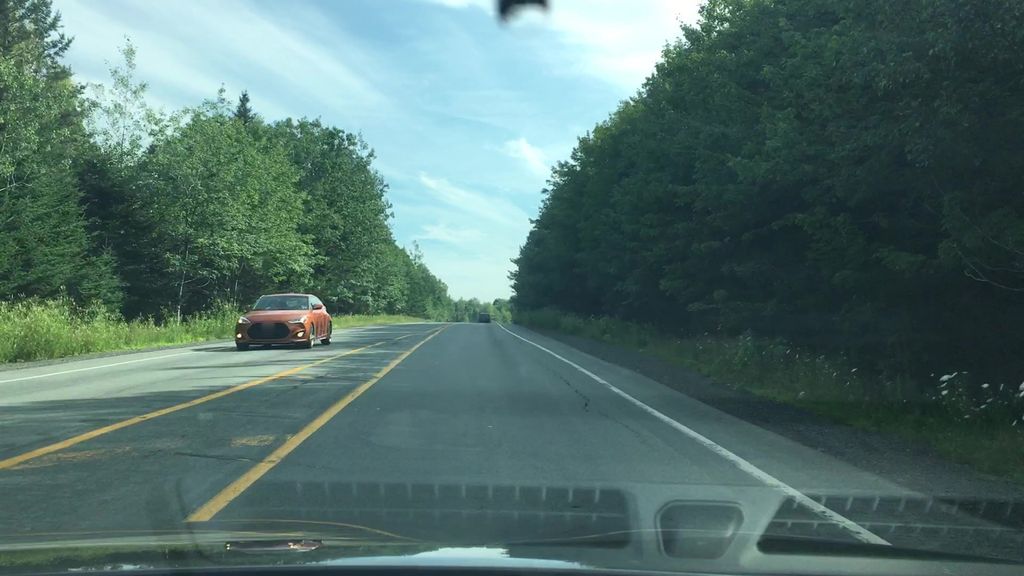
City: halifax